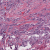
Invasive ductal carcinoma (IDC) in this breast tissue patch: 1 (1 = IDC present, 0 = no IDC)